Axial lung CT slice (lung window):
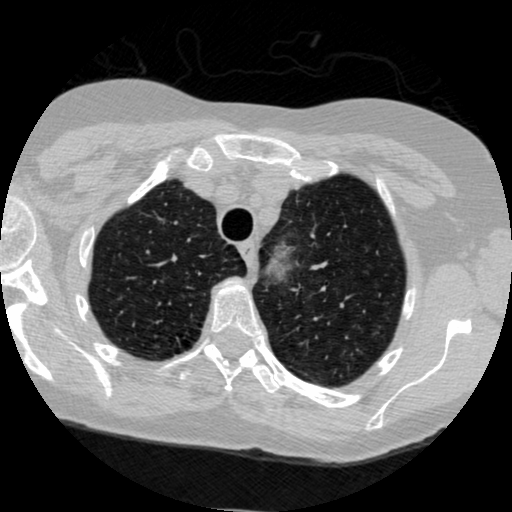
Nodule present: no